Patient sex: F
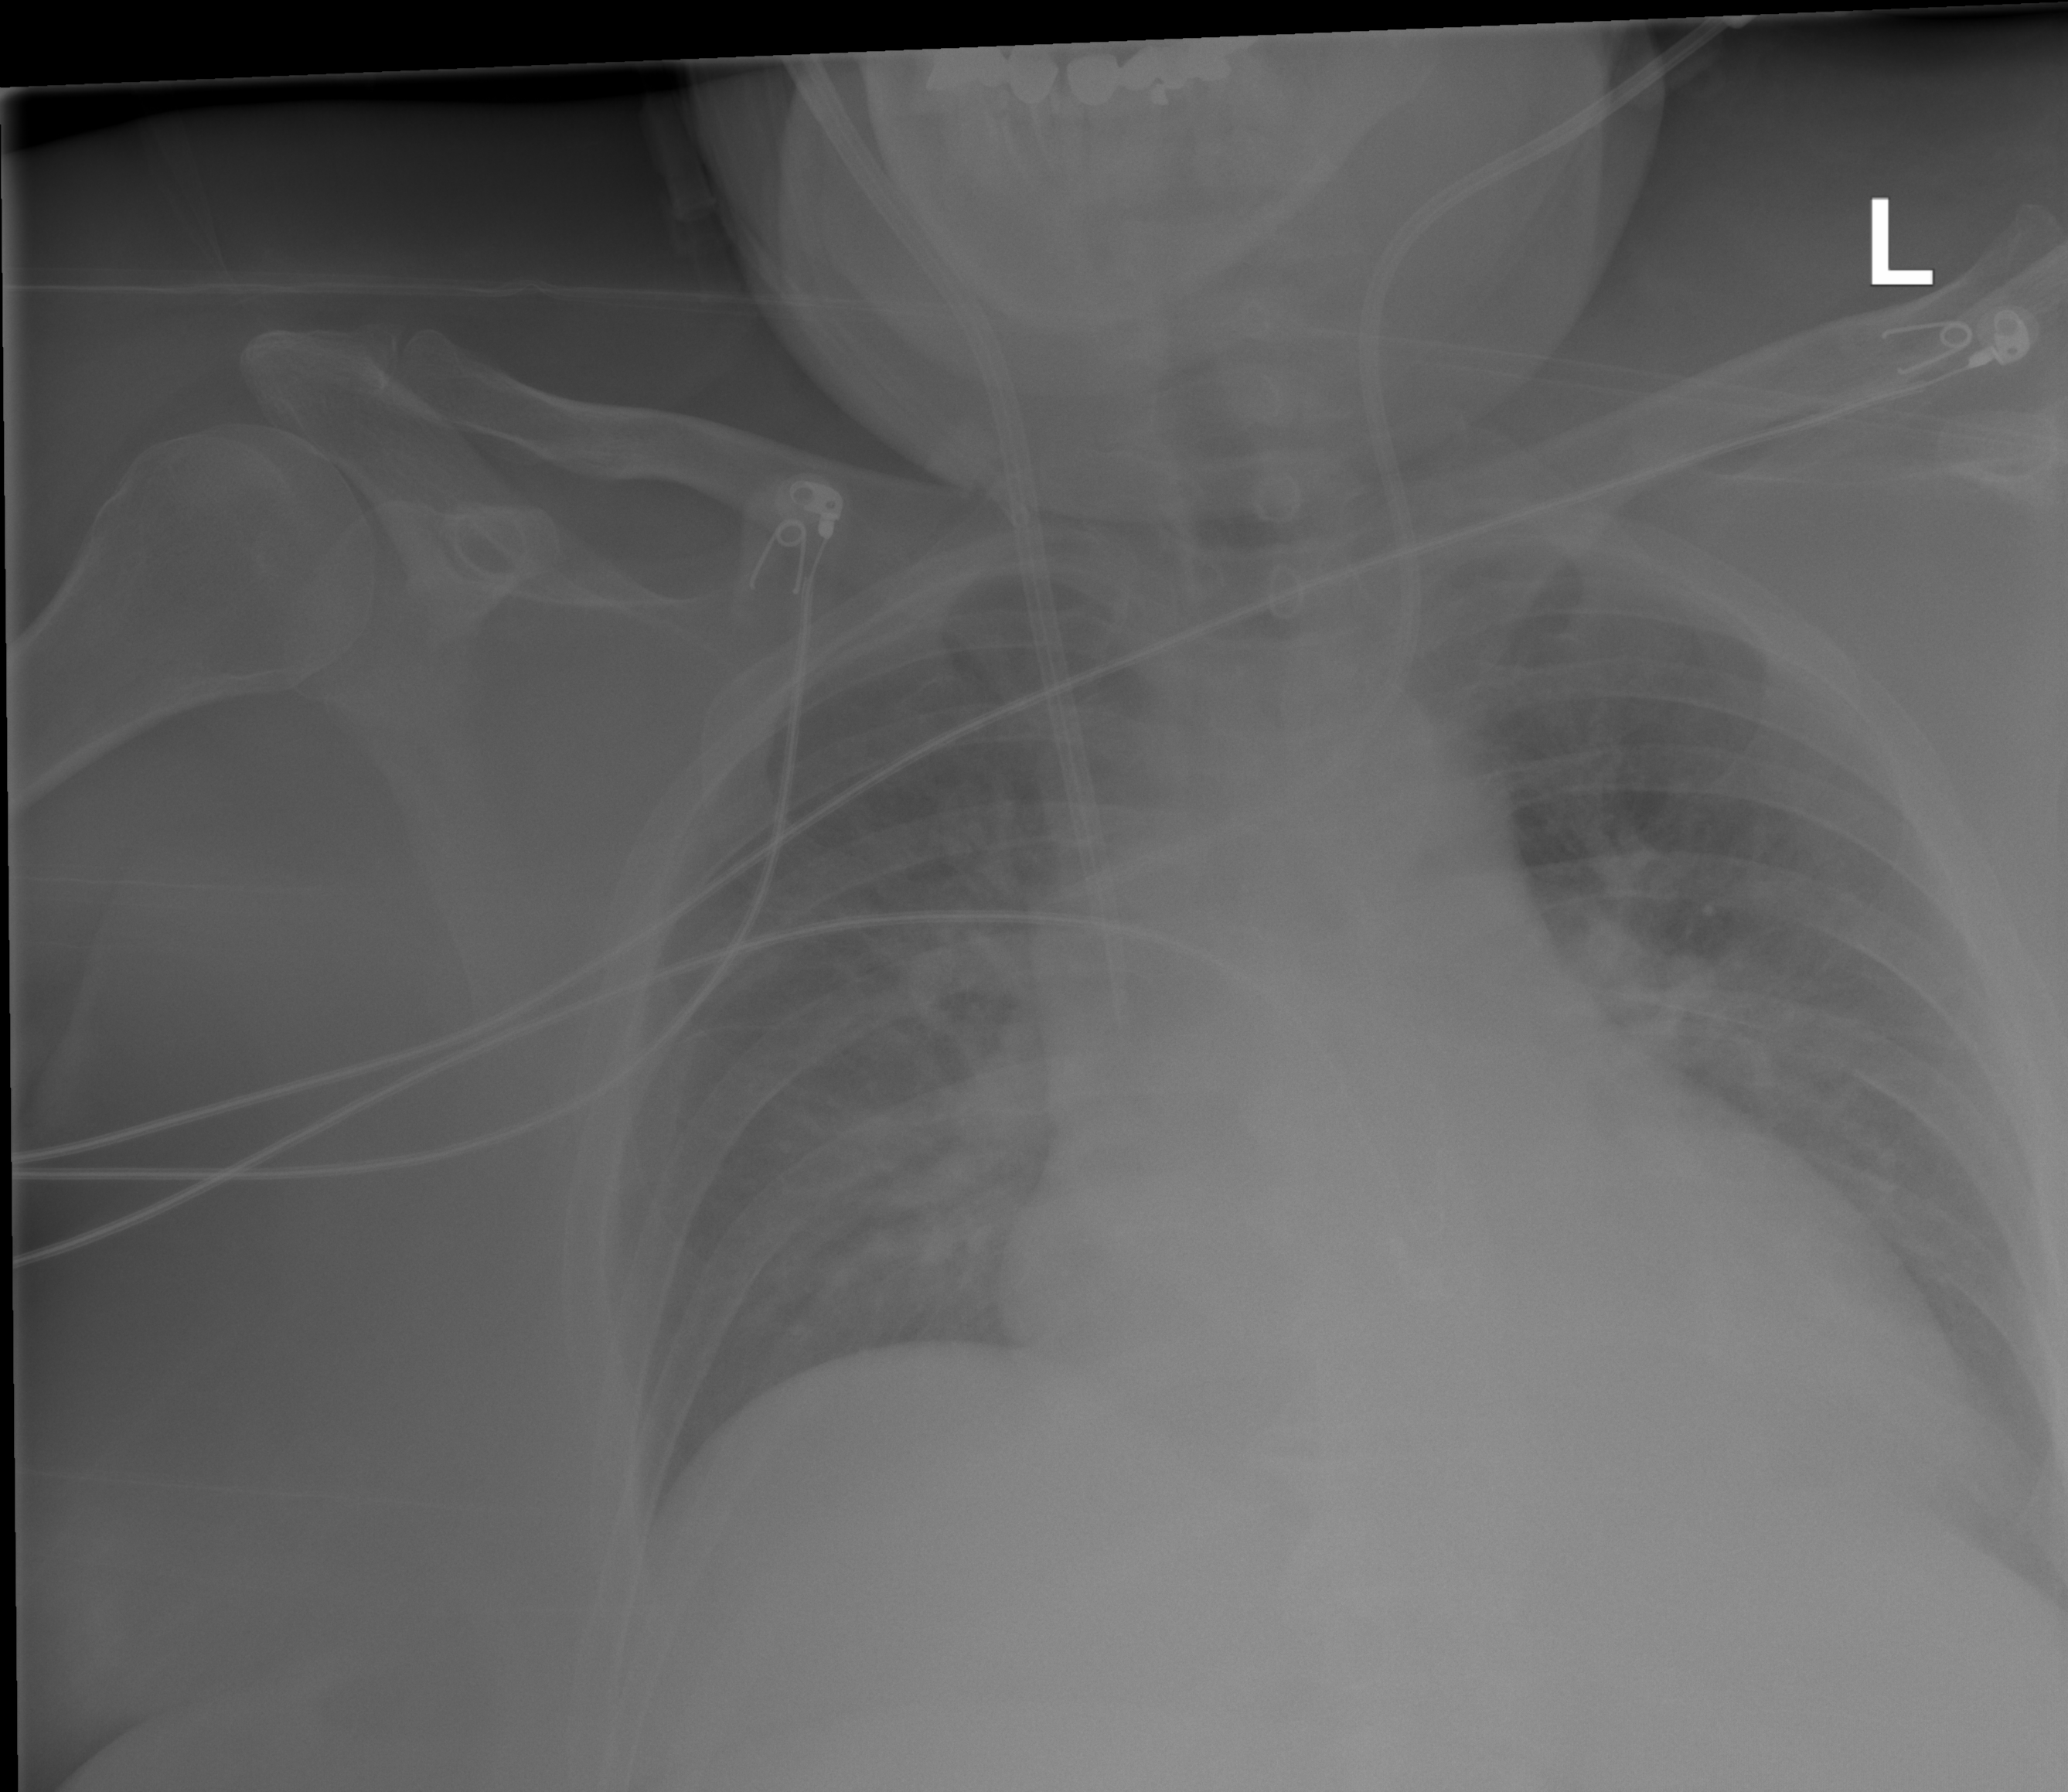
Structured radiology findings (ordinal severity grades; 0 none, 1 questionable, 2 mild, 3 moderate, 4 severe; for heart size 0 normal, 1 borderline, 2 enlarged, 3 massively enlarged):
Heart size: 2
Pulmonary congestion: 2
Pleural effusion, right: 0
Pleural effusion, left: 0
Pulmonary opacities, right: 2
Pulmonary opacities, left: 2
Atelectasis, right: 2
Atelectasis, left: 2